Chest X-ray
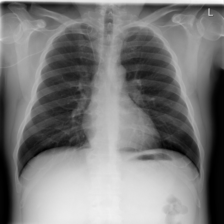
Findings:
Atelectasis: negative
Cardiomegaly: negative
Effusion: negative
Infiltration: negative
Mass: negative
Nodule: negative
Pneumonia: negative
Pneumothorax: negative
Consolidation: negative
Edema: negative
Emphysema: negative
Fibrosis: negative
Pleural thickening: negative
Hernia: negative